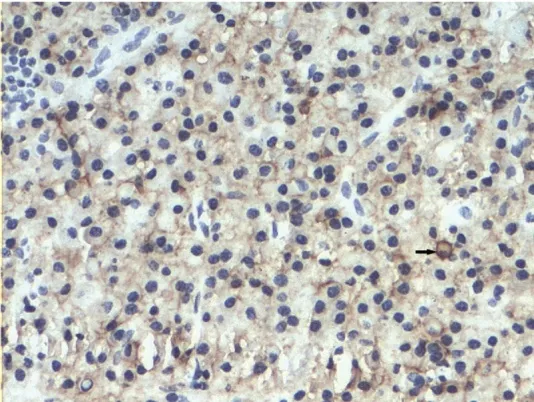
(B) Immunohistochemical analysis revealing positive cluster of differentiation 38 staining on the cell membrane (arrow), which is characteristic of a plasmacytoma (original magnification, x200).
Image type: pathology (immunostaining)